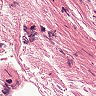
Metastatic tissue present: no